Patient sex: F
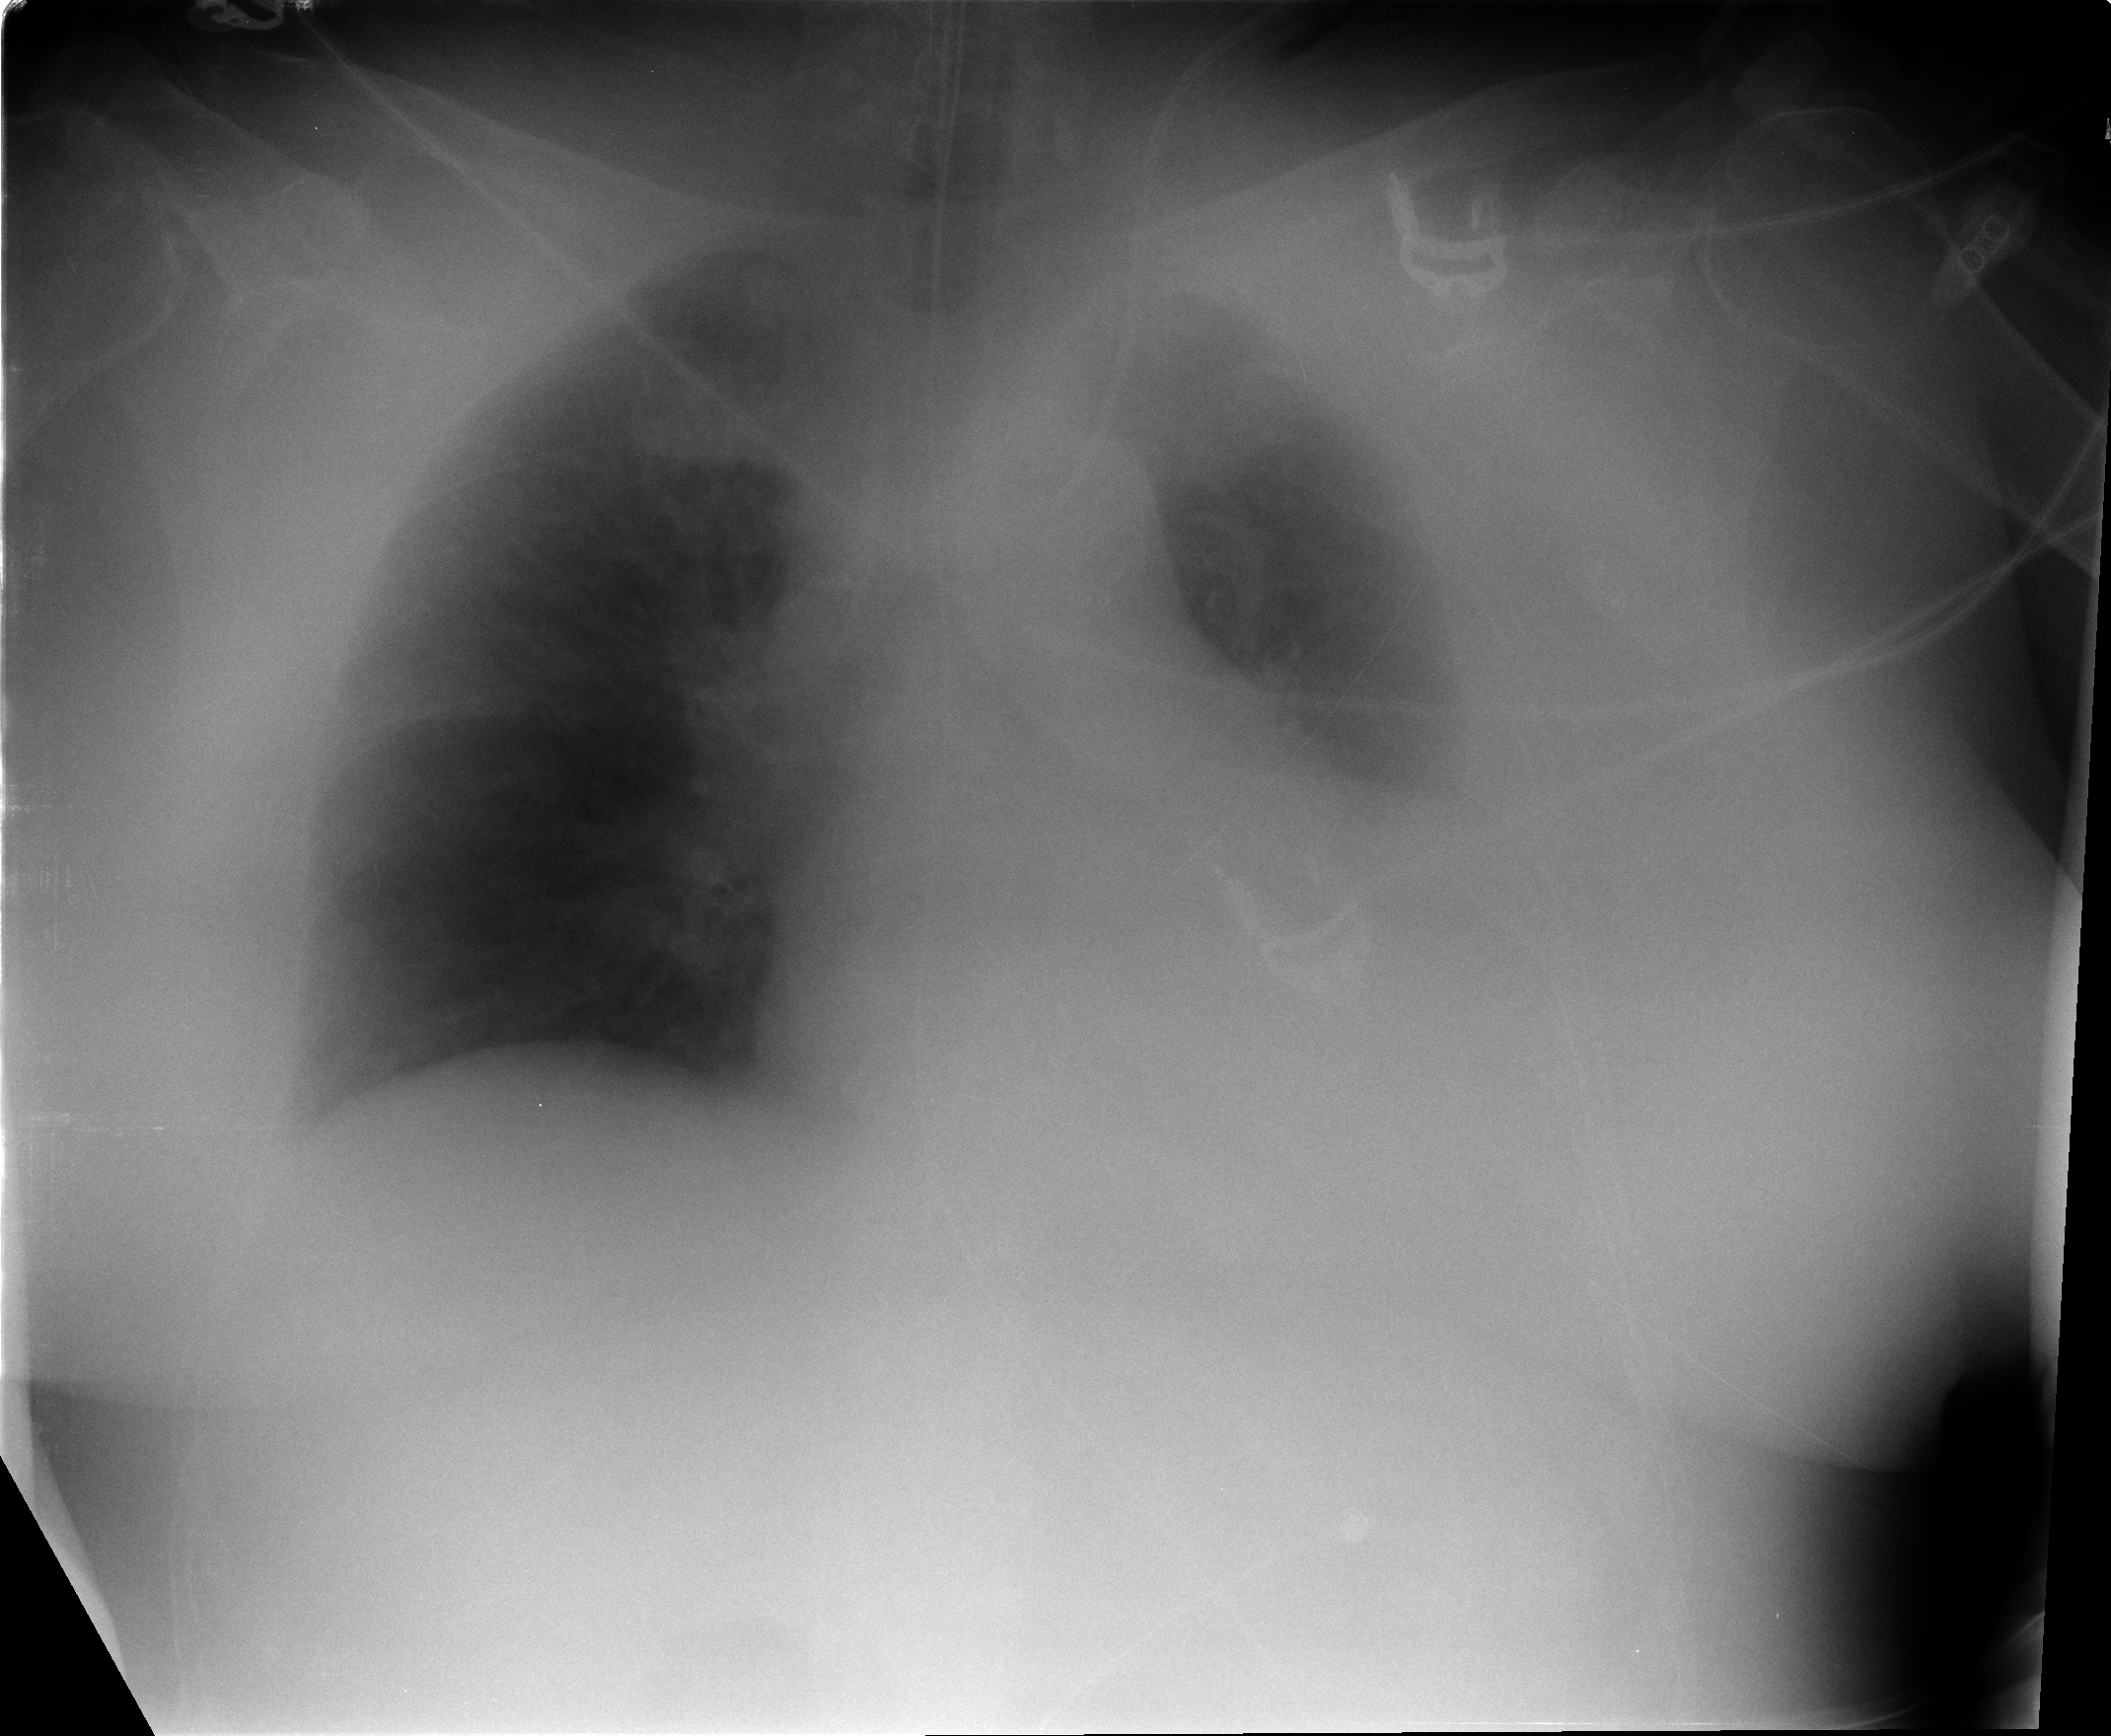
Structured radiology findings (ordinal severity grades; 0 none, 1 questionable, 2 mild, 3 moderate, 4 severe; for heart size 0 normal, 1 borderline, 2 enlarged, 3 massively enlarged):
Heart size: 1
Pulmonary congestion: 0
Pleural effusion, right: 0
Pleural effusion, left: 2
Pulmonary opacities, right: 0
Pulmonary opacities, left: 0
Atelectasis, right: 0
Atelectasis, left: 2